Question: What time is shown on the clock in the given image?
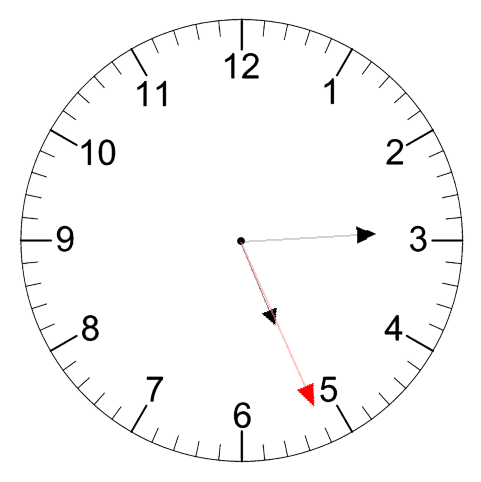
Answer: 05:14:26